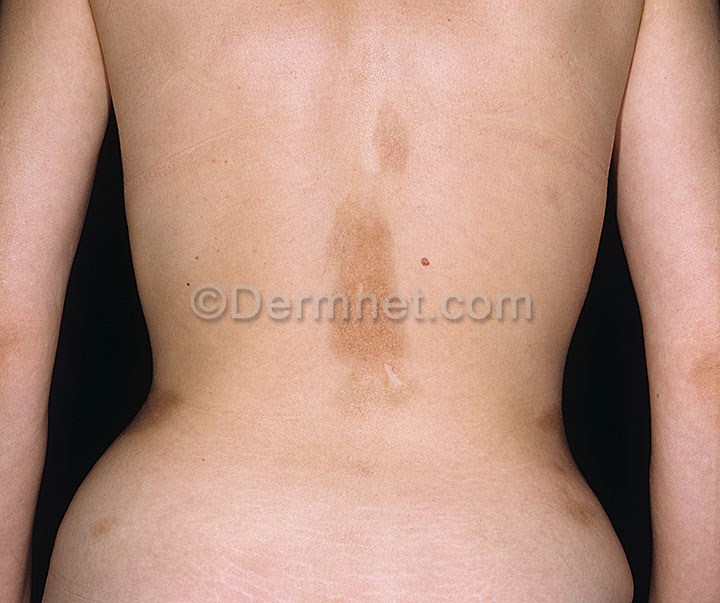
Disease: Lupus and other Connective Tissue diseases